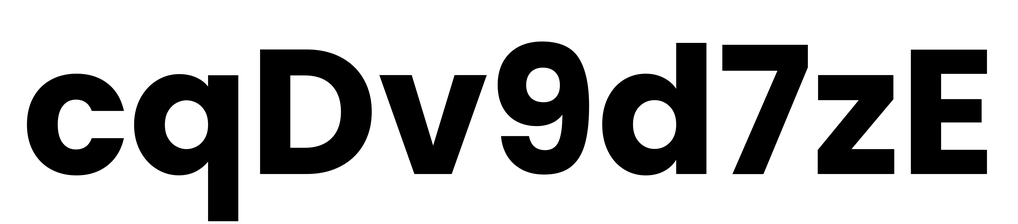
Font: Poppins-Bold